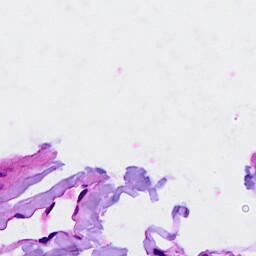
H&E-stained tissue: Breast